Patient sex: M
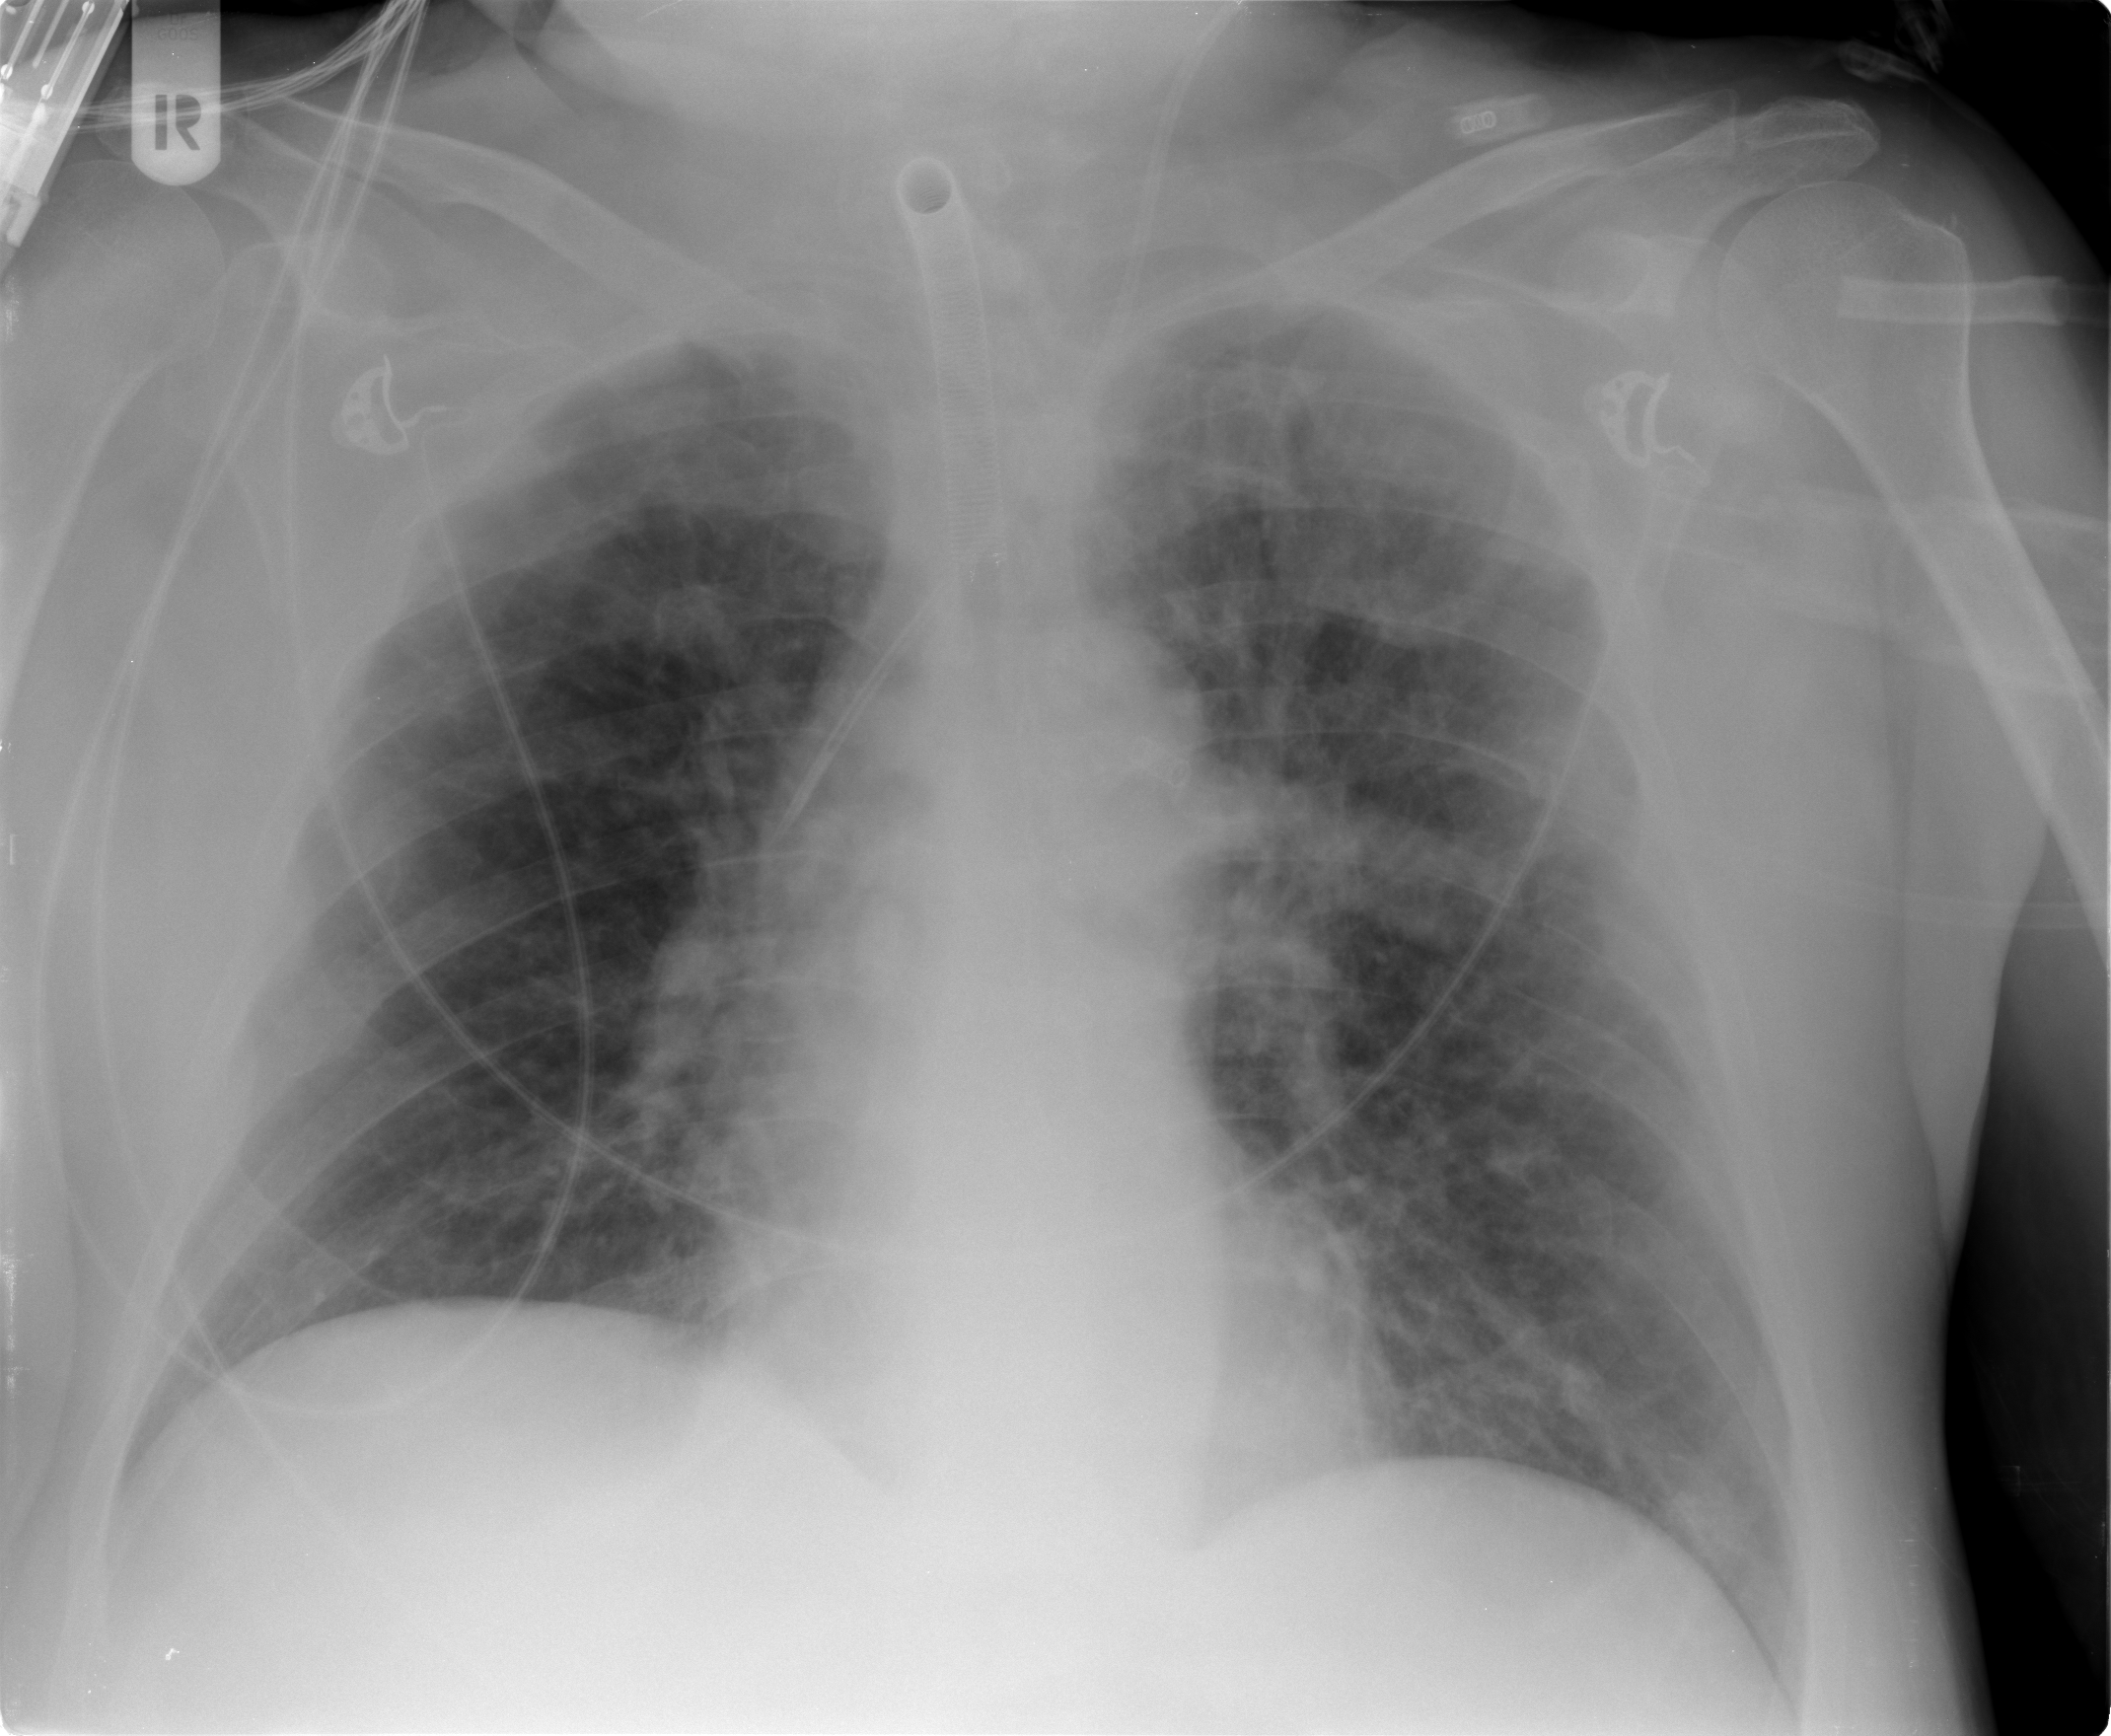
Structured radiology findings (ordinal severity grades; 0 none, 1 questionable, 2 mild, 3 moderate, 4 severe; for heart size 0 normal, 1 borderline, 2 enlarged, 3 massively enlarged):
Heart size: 0
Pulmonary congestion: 2
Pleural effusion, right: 0
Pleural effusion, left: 0
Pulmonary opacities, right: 2
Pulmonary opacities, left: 2
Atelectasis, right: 2
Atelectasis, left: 2